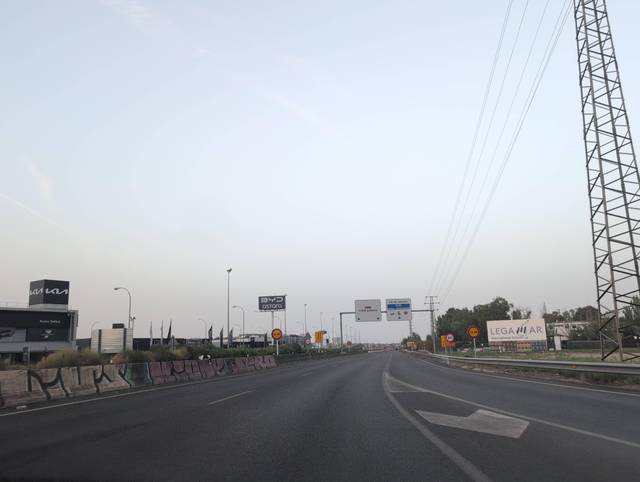
Region: Spain
Coordinates: 40.316, -3.772